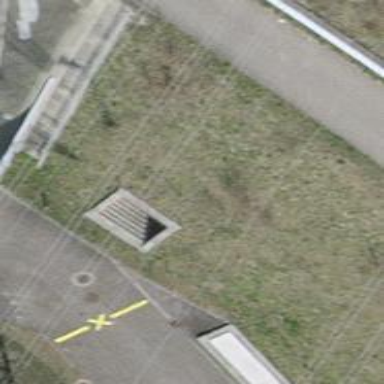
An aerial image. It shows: Set of steps on the road.